Aerial crown-view tile of a tropical tree (Barro Colorado Island, Panama), acquired 20250414:
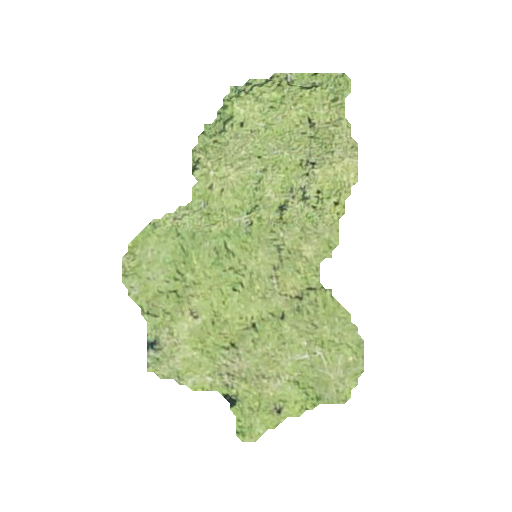
Species: Quararibea stenophylla
GBIF accepted scientific name: Quararibea stenophylla
Crown area: 86.884 m²